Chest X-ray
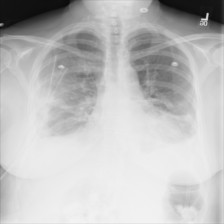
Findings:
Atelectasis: positive
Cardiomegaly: negative
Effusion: negative
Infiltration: negative
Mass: negative
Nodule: negative
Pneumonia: negative
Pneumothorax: negative
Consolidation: negative
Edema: negative
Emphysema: negative
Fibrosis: negative
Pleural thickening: negative
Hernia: negative